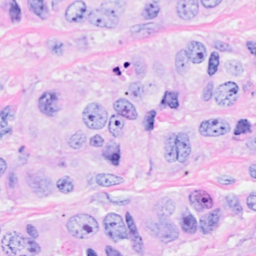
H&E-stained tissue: Breast